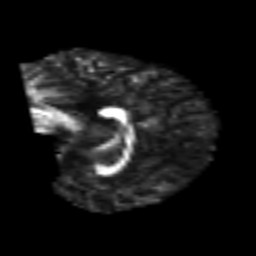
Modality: FA
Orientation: sagittal
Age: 25
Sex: male
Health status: healthy